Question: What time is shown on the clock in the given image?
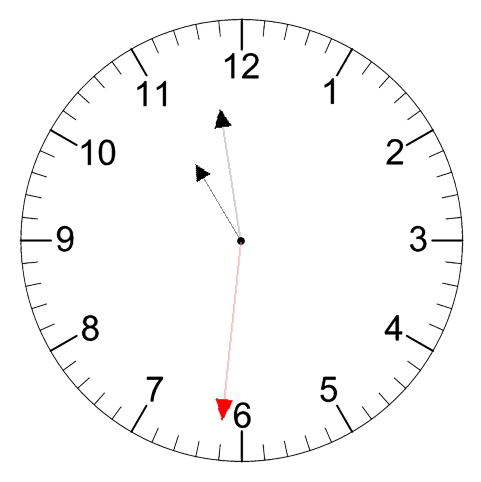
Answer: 10:58:31